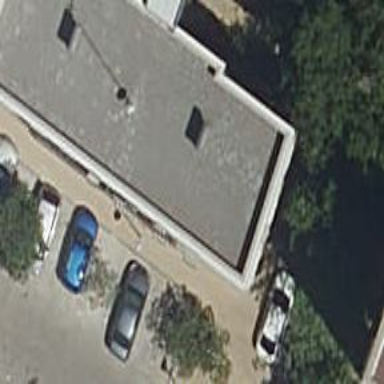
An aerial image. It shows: Image showing building with apartments.